Field crop: maize
Growth stage: 1
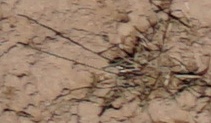
Species: lolium